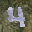
Label: 4